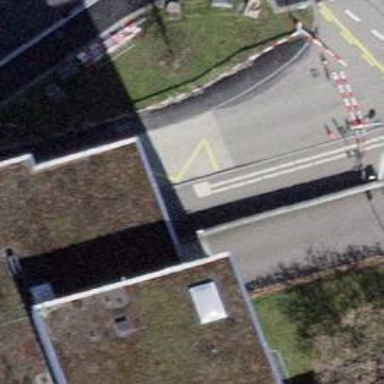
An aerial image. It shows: Bus stop with designated public transport stop position.